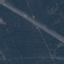
Land use / land cover class: Highway